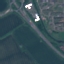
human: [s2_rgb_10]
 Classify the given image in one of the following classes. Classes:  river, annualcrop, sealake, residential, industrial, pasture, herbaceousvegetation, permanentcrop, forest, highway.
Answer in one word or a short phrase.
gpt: Highway